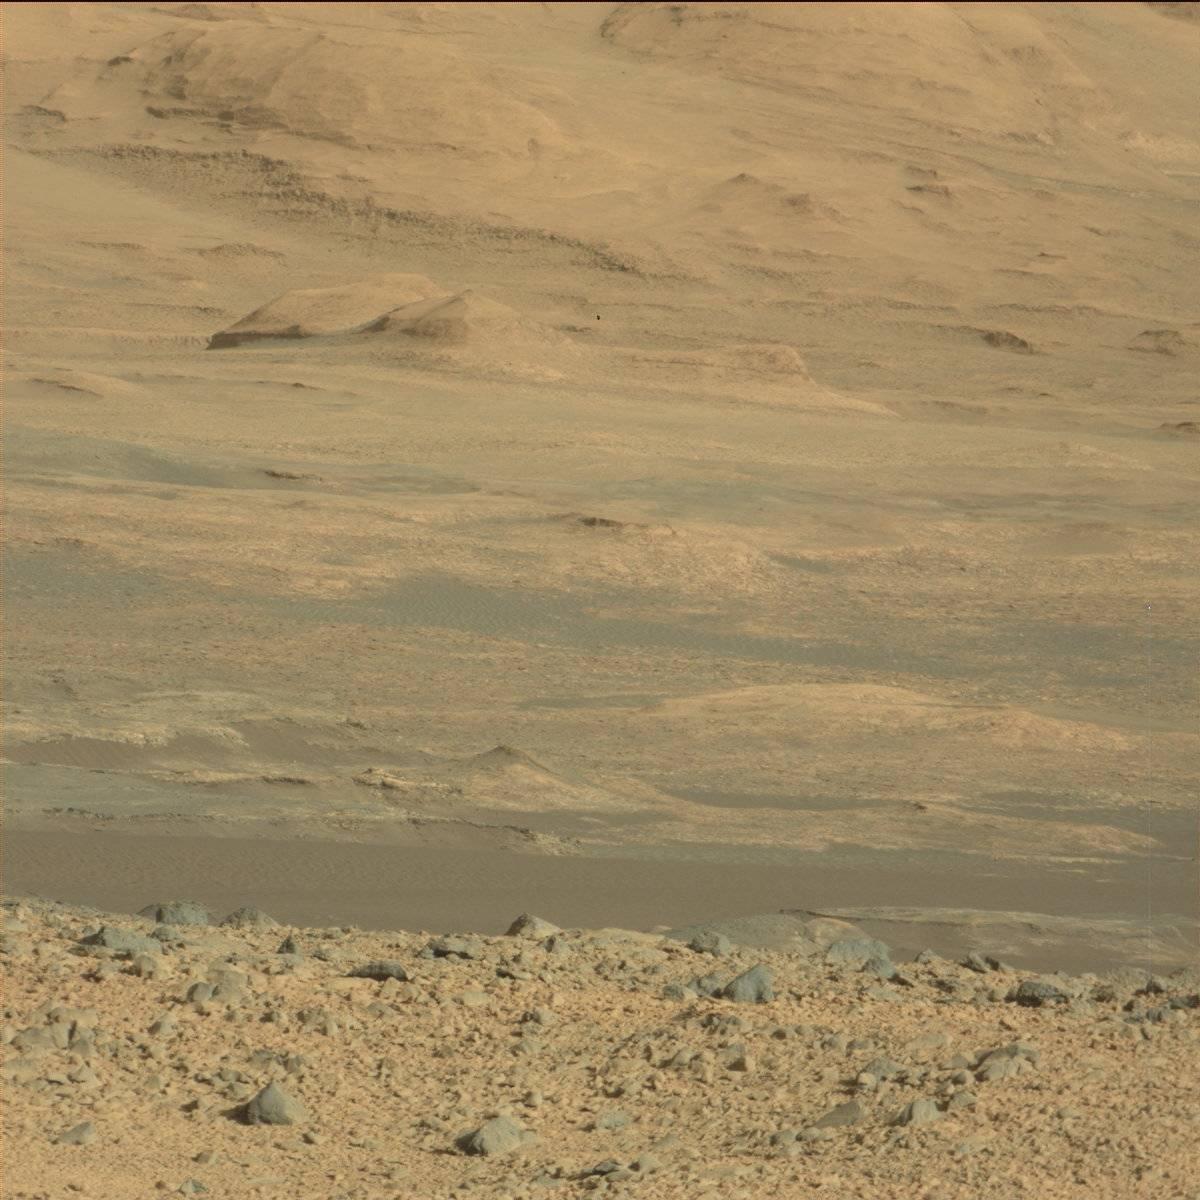
Terrain classes present: Bedrock, Ridge, Rock, Sand / Soil